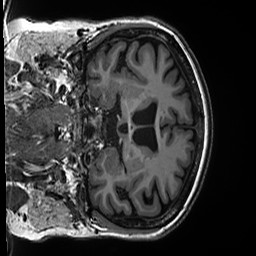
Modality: T1w
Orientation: coronal
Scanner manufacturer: siemens
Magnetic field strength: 3 T
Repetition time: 2.5 s
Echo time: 0.00299 s